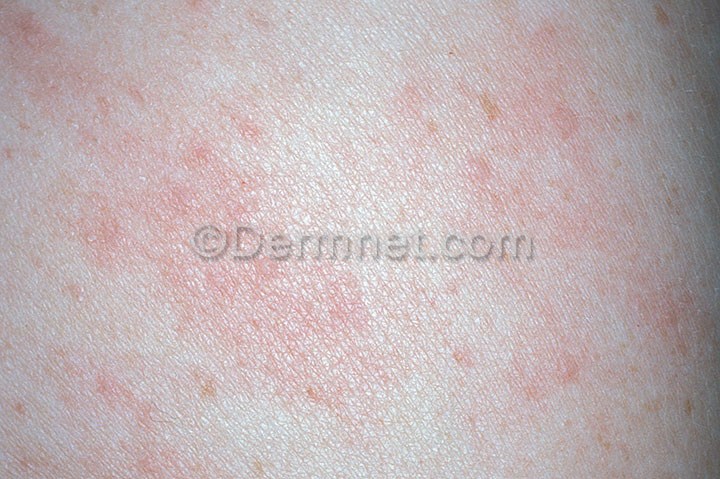
Disease: Urticaria Hives